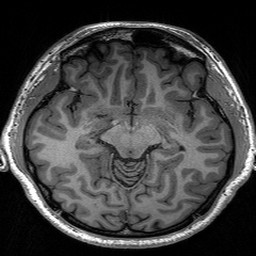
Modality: T1w
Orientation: coronal
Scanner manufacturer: siemens
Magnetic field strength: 3 T